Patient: sex F, age 57
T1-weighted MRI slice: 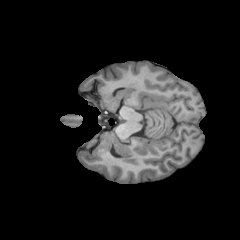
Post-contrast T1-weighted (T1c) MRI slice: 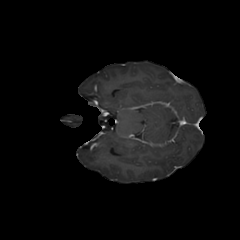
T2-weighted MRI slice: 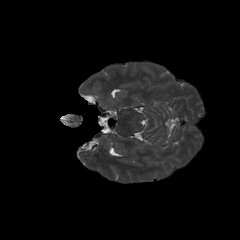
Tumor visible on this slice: no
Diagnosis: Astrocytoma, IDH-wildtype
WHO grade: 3